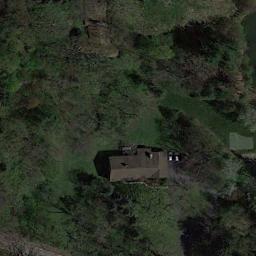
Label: sparse_residential